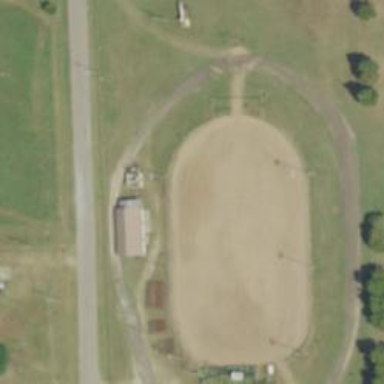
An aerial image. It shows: Equestrian pitch for leisure land activities.